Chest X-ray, PA view. Patient: 47 years old, sex M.
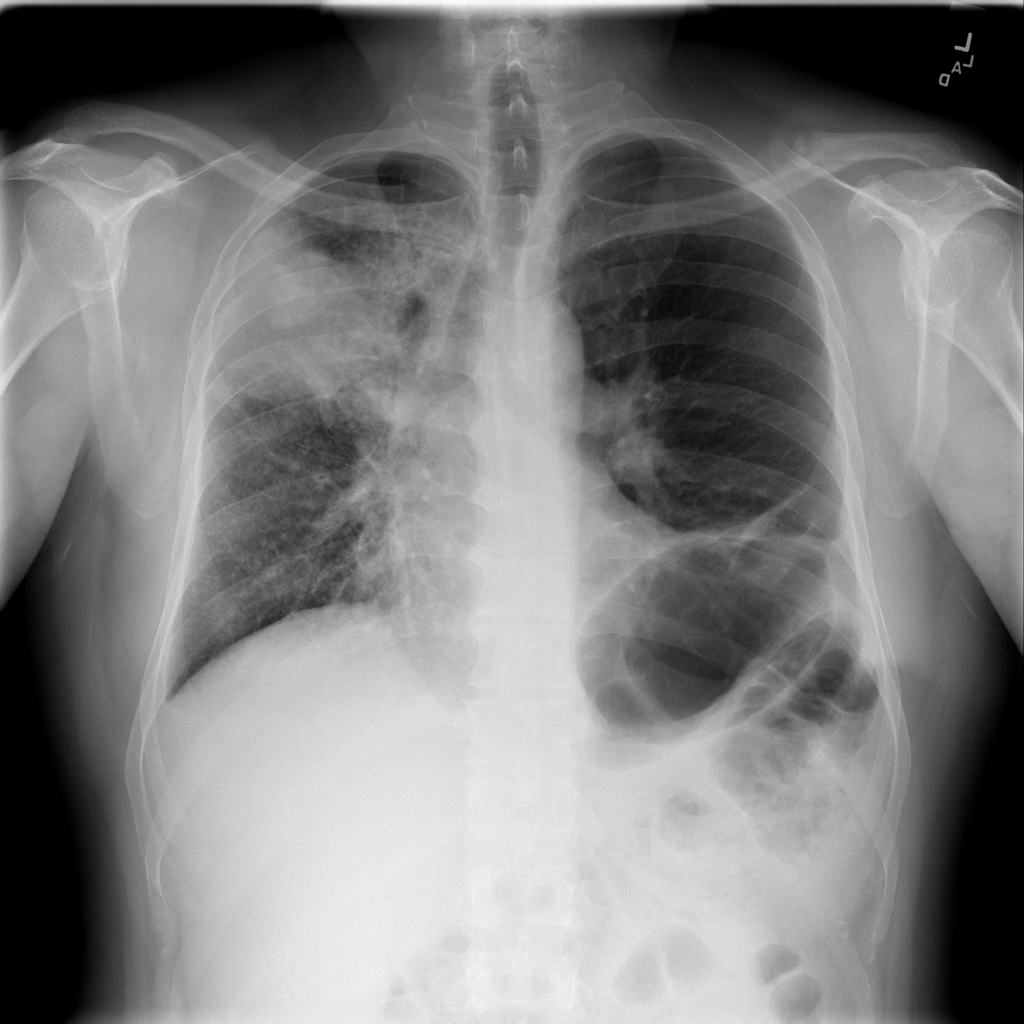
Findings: Atelectasis, Consolidation, Mass